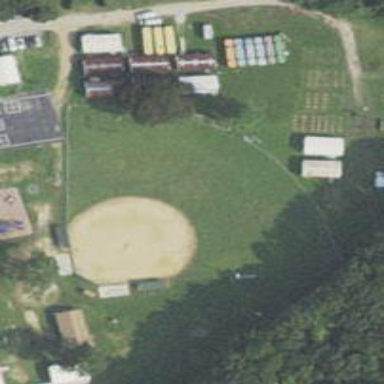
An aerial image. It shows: Baseball pitch for leisure land.